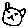
Label: cat